Aerial crown-view tile of a tropical tree (Barro Colorado Island, Panama), acquired 20250818:
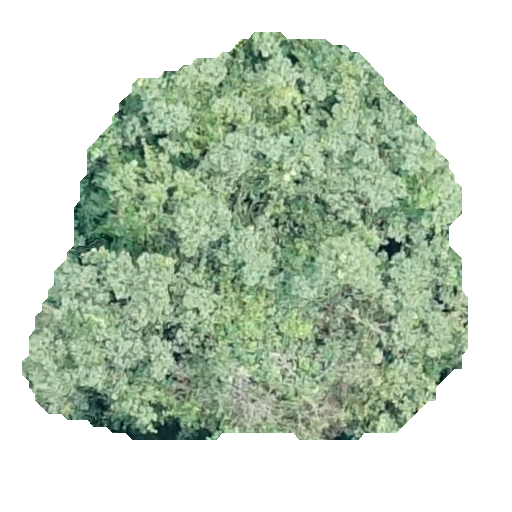
Species: Luehea seemannii
GBIF accepted scientific name: Luehea seemannii
Crown area: 198.705 m²